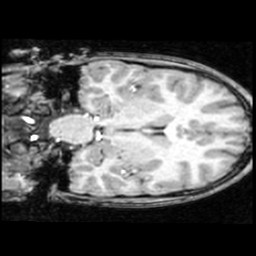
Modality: T1w
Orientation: coronal
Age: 13
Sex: female
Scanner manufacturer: ge
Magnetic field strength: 1.5 T
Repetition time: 0.03333 s
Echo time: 0.008 s